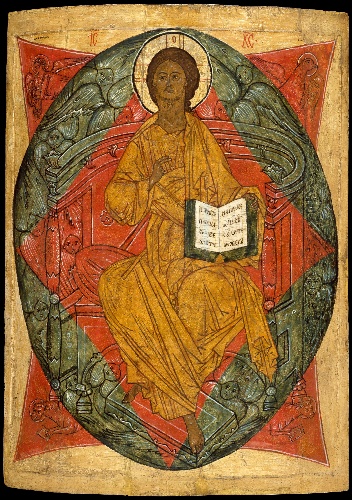
Title: Christ in Glory
Artist: Russian (Novgorod?) Painter
Artist bio: late 15th century
Object type: Painting, icon
Classification: Paintings
Medium: Tempera on wood
Dimensions: 42 1/8 x 30 7/8 in. (107 x 78.4 cm)
Department: European Paintings
Credit line: Gift of George R. Hann, 1944
Accession year: 1944
Repository: Metropolitan Museum of Art, New York, NY
Tags: Books|Christ